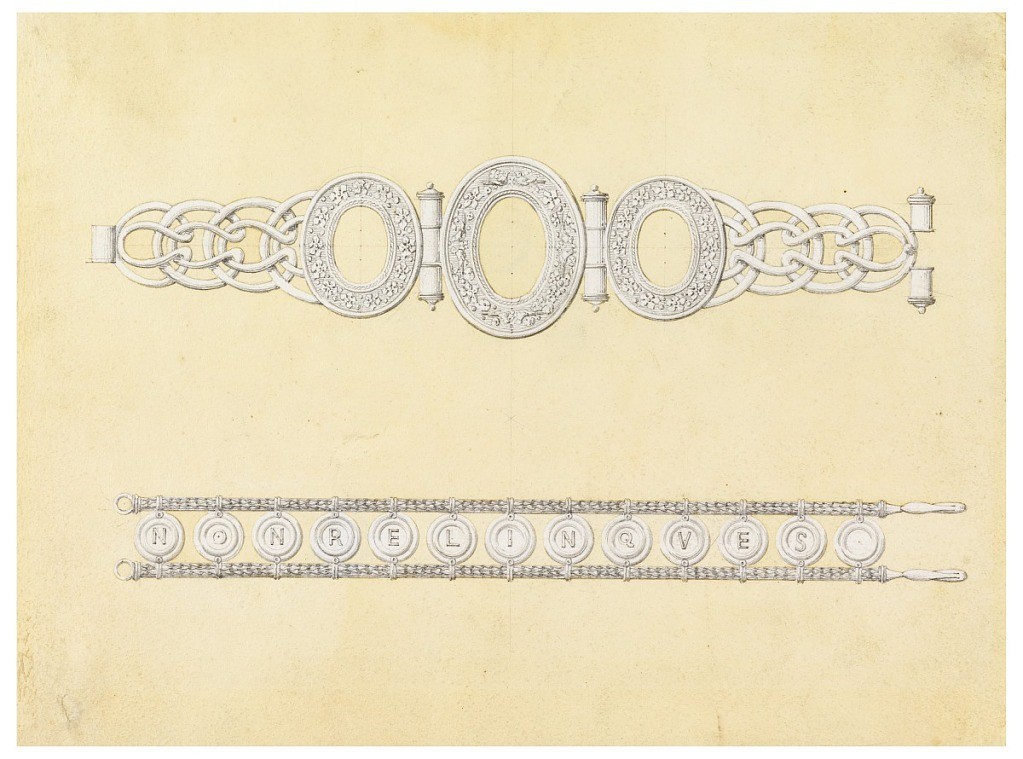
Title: Design for two bracelets
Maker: Augusto Castellani, Roman, 1829 - 1914
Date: ca. 1858–80
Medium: Pen and black ink, graphite, brush and pale yellow wash on white wove paper
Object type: Drawing
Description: One above the other. Above: in the center an oval frame joined with a smaller similar frame at the sides, the bigger parts of which consist of chains. Below: between two thin chains are suspended twelve disks; in eleven of which is a letter each of: NONRELINQVES.